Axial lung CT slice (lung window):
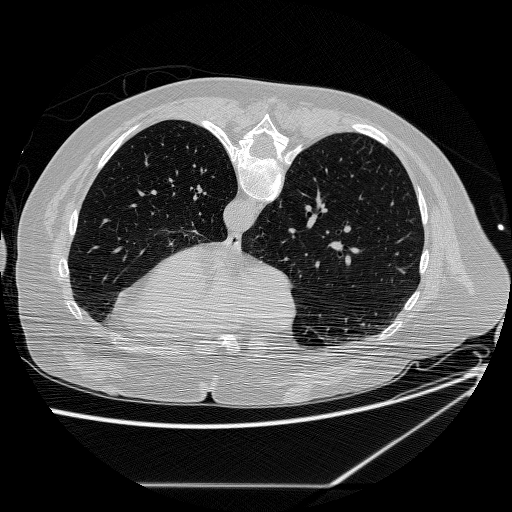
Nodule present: no